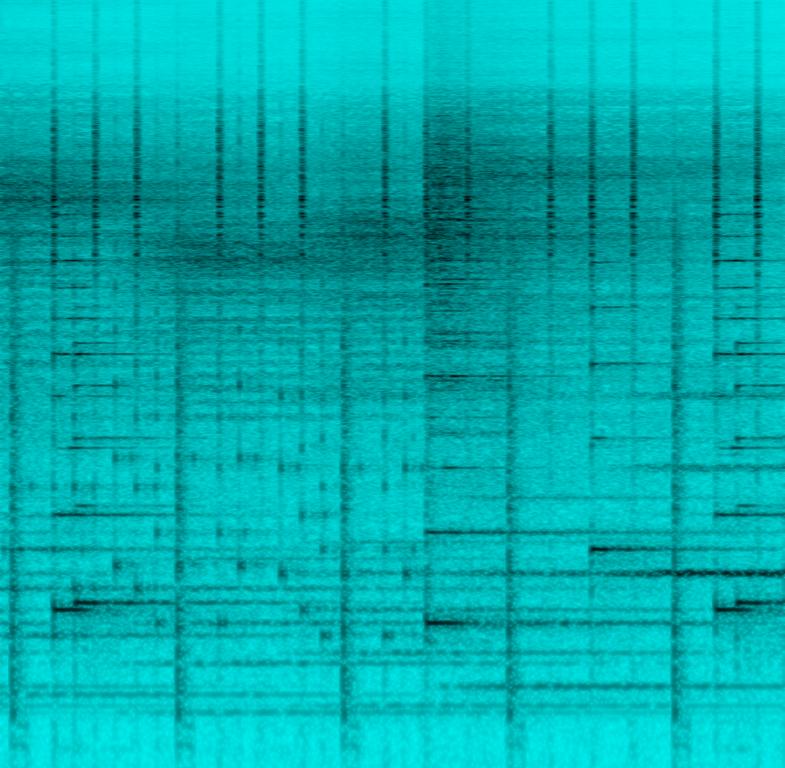
This song starts with a descending phrase played on a synth. This is followed by an ascending phrase on another synth. This is accompanied by simple programmed percussion playing the hi-hat on the first two counts and the fourth count of each bar. The snare is played on the third count of each bar. After four bars, the percussion plays a roll and the bass plays one note two times. The synth sounds in the background get louder when the roll is played. There are no voices in this song. This song can be played in a night club.